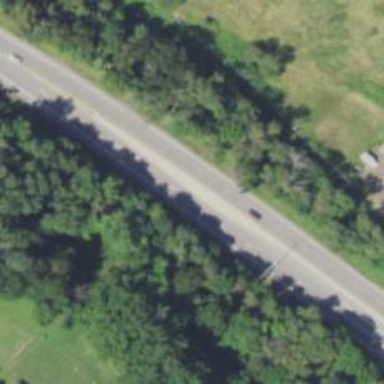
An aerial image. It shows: Asphalt road classified as primary highway with expressway characteristics.